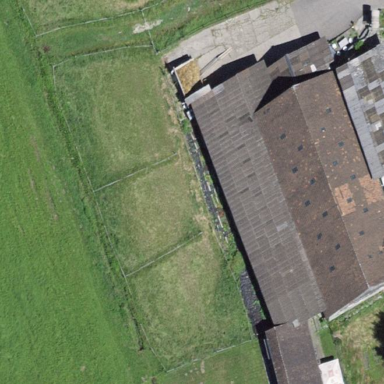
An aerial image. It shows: Farm auxiliary building.